Interaction volume radius: 5 \u00c5
Interaction volume height: 10 \u00c5
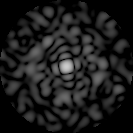
Disorder parameter: 0.8943